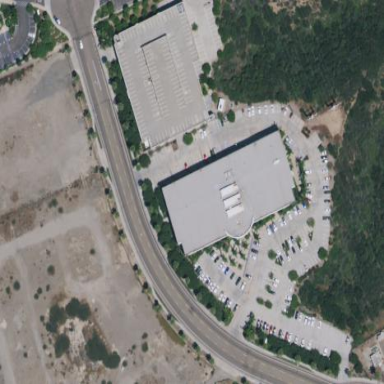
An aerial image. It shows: Industrial building.